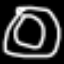
Label: donut